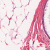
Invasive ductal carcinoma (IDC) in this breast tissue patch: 0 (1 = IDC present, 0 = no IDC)